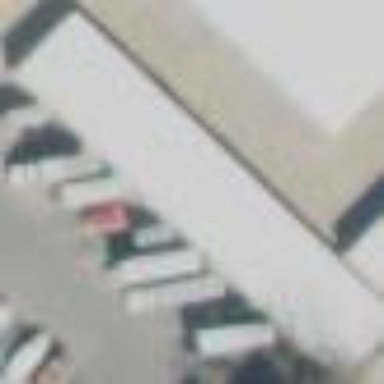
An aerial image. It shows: Warehouse.